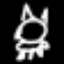
Label: frog